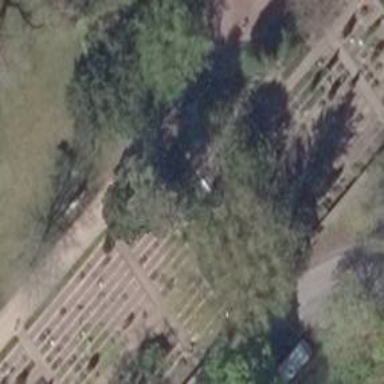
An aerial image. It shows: Historic tomb in cemetery.